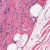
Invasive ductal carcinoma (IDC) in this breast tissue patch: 0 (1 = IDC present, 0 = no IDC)